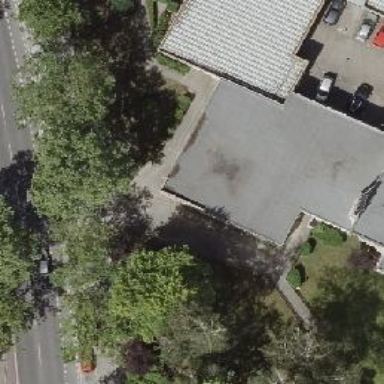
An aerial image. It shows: Flat-roofed retail building.